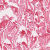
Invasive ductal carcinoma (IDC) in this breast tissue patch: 0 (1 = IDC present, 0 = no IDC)